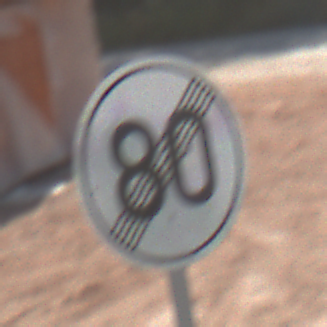
Verkehrszeichen: EndeGeschwindigkeit80
Umgebung: Outdoor, Nature
Tageszeit: MorningAfternoon
Wetter: Clear
Licht: Natural
Jahreszeit: Summer
Kontrast: HighContrast